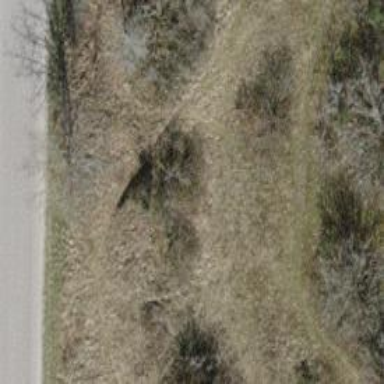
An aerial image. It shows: Picturesque grassland.